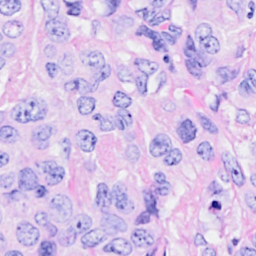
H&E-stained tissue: Breast